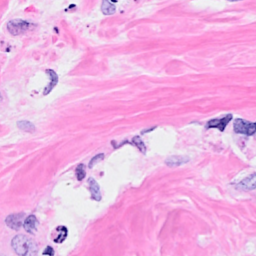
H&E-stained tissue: Breast